Field crop: maize
Growth stage: 2
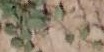
Species: convolvulus